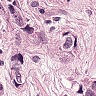
Metastatic tissue present: yes